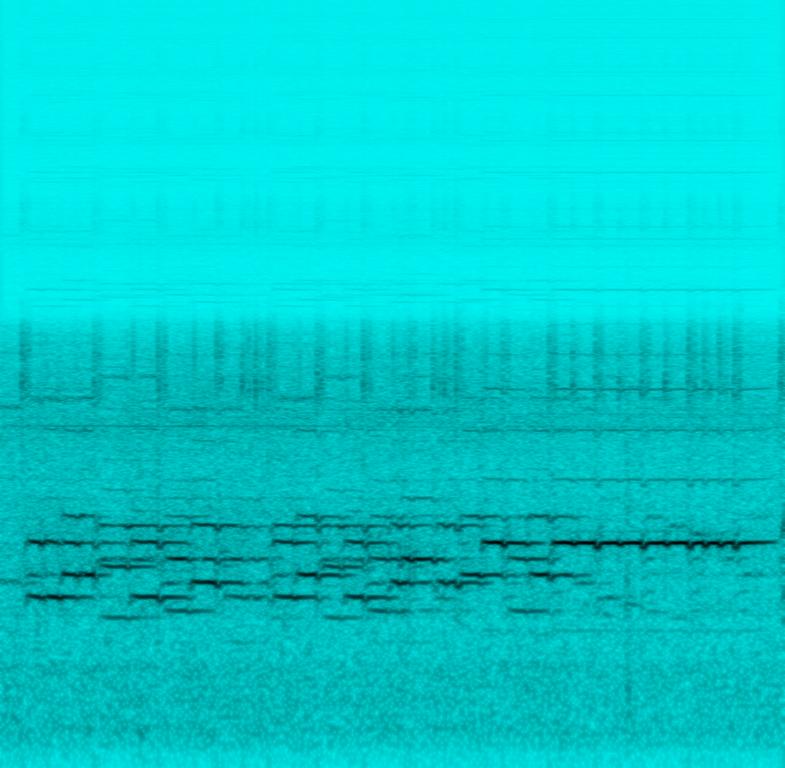
A jukebox is playing a folk melody in a very bad audio-quality along with some plastic clapping sounds. This is an amateur recording.